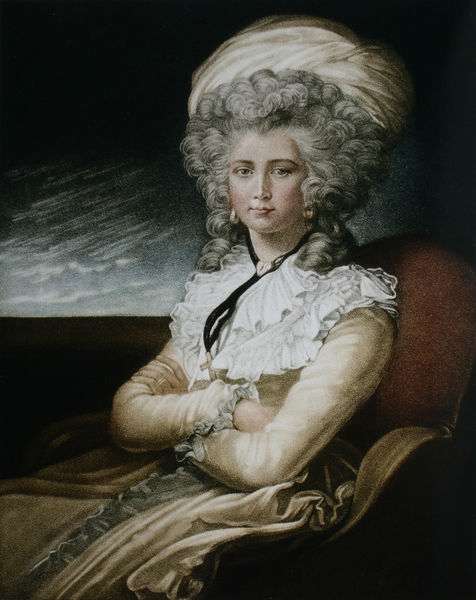
Titel: Selbstporträt mit verschränkten Armen
Künstler: Maria Cosway
Schlagwörter: blau, dunkel, gemälde, himmel, kopf, weiß, wolken, gelb, grün, landschaft, ocker, sitzen, braun, fenster, frau, frisur, geste, grau, haar, hell, hintergrund, hut, jahrhundertwende, kleid, licht, mund, nacht, nase, ohrring, pastell, profil, schwarz, stirn, stuhl, blick, dame, rot, schnee, tuch, wolke, beige, malerei, rock, schleife, alt, jung, arme, augen, band, blass, bluse, falten, federn, gesicht, inkarnat, kragen, samt, spitze, ärmel, bildnis, halskrause, portrait, porträt, rückenlehne, schauen, horizont, natur, haare, pose, realismus, sessel, sitzend, adel, ohrringe, spitzen, brosche, frontal, gainsborough, kinn, kontrast, lippen, locken, puder, rokoko, perücke, wangen, wellen, armlehne, düster, lehne, halsband, kette, weis, polster, draussen, ernst, melancholie, streifen, edel, rüschen, warten, ring, halskette, regen, medaillon, ringe, kreuz, stich, verschränkt, eiß, weissw, blaugrau, rotbraun, herz, höfisch, spitzenkragen, turban, selbstbewusst, fenstersims, gekreuzt, fordernd, perrücke, verschränken, gepudert, proportion, coloriert, himmer, graue haare, verschränkte arme, arme verschränkt, sesel, rüschenkragen, wallendes haar, dunkel hell, samtband, rüsch, pprträt, absetzen, llocken, loce, materialästhetik, verschrenckt, ohrrine, porträt weiblich mittelalter sessel, verschra, änkt